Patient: sex M, age 63
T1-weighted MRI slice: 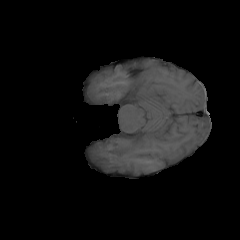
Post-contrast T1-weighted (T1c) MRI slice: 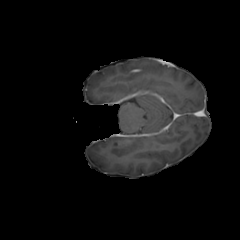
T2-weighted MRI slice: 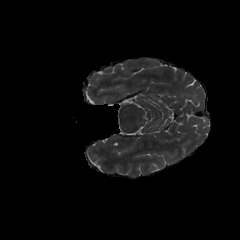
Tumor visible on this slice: no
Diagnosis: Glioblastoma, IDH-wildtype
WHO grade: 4